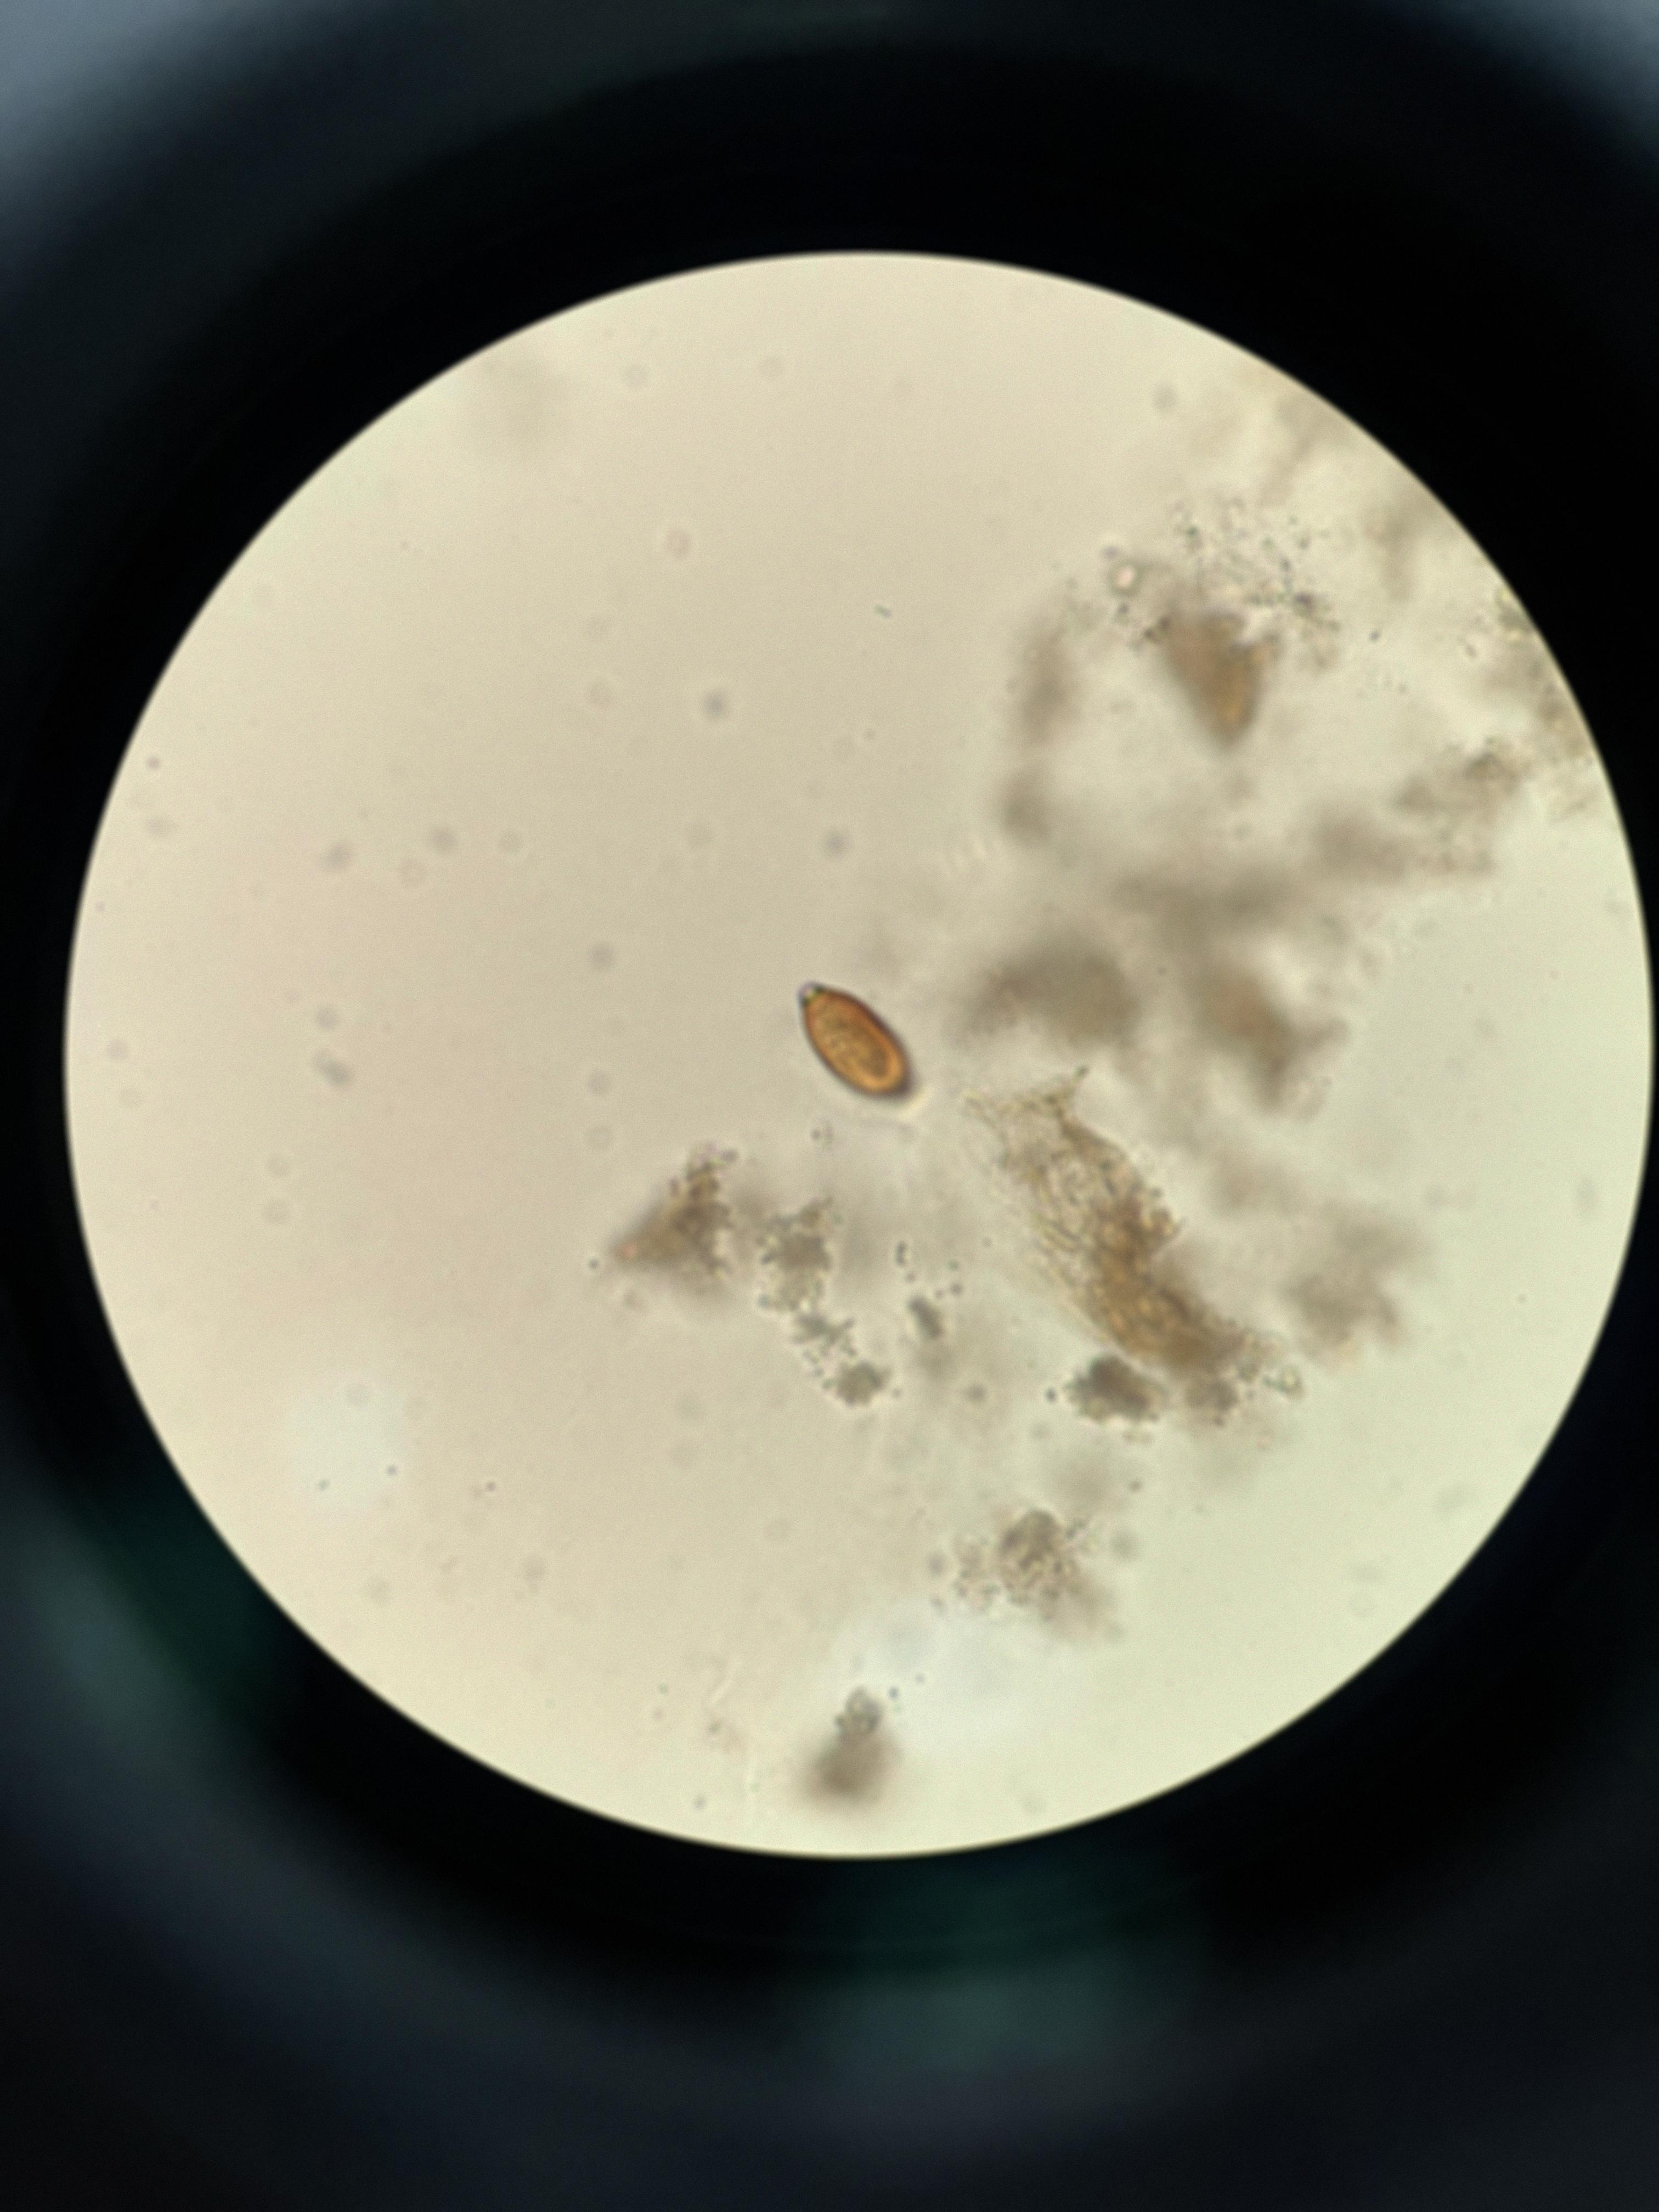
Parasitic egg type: Trichuris trichiura